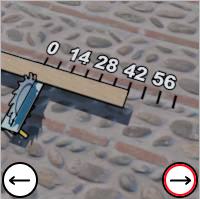
Task: length
Answer: 42
First scale value: 14.0